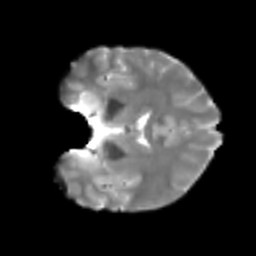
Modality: T2w
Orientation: coronal
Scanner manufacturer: siemens
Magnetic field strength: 3 T
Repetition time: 4 s
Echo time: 0.0594 s